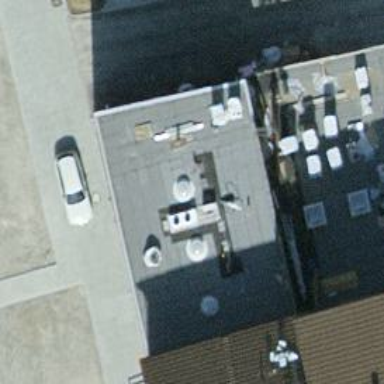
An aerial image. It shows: Restaurant.